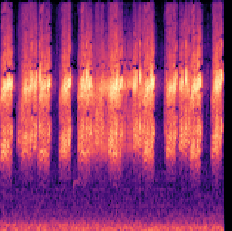
Sound class: Frog